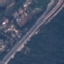
Land use / land cover: Highway